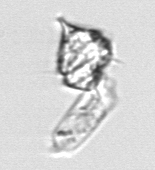
Label: Protoperidinium